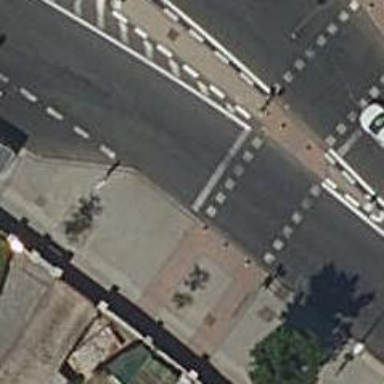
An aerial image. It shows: Road with traffic signals controlling the flow of traffic.